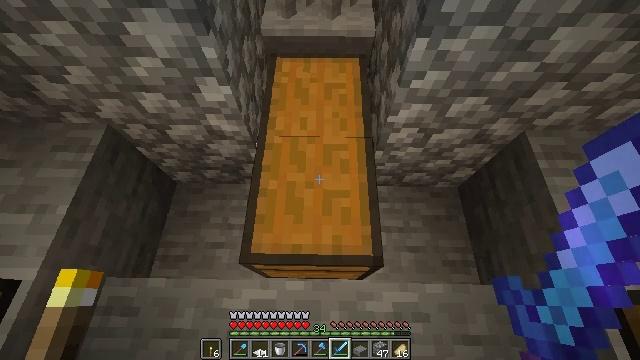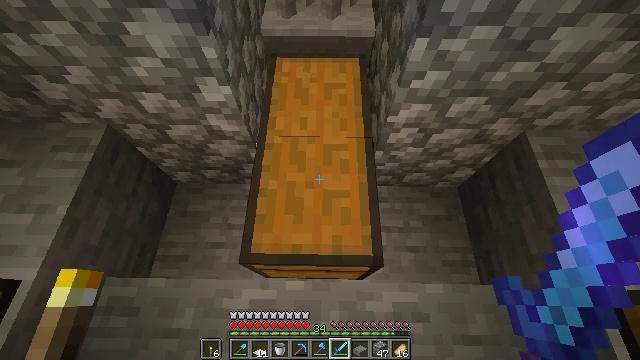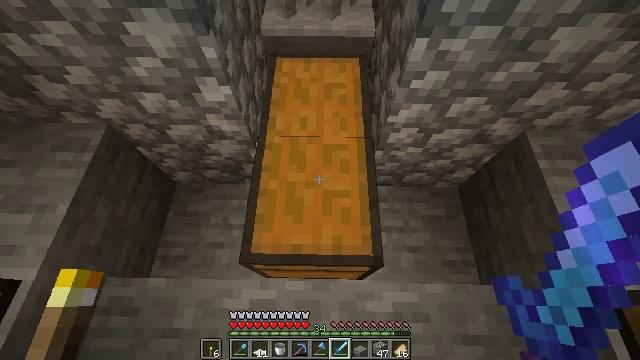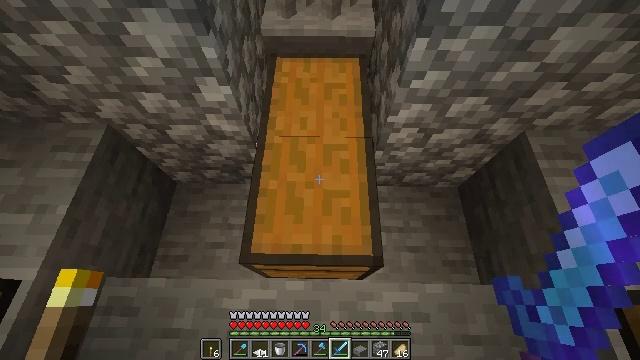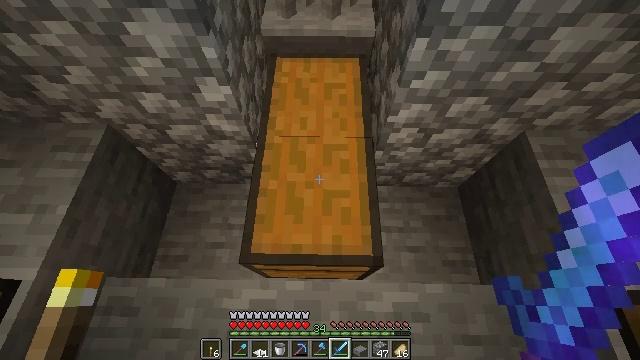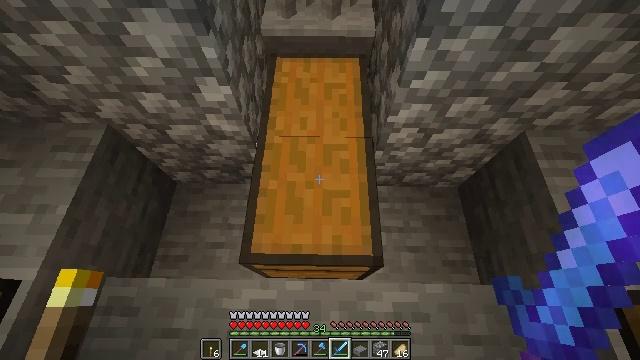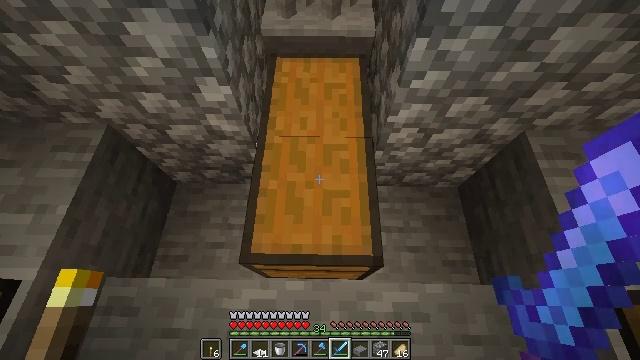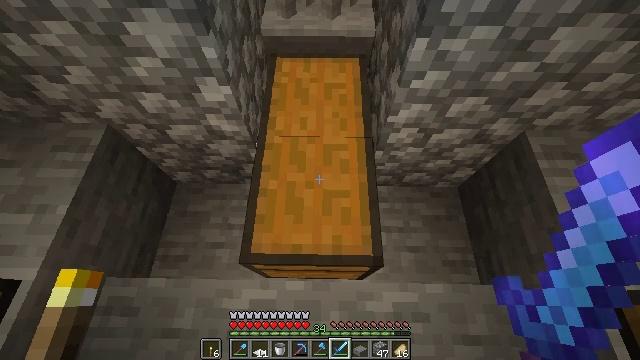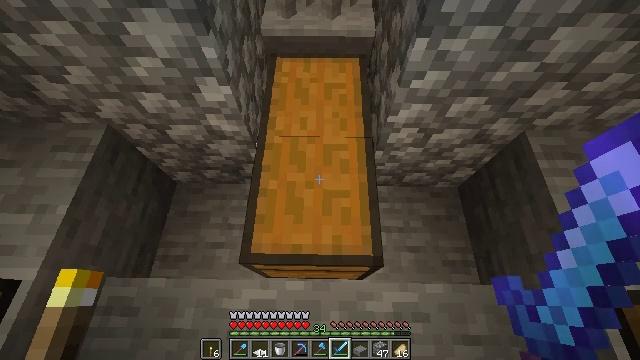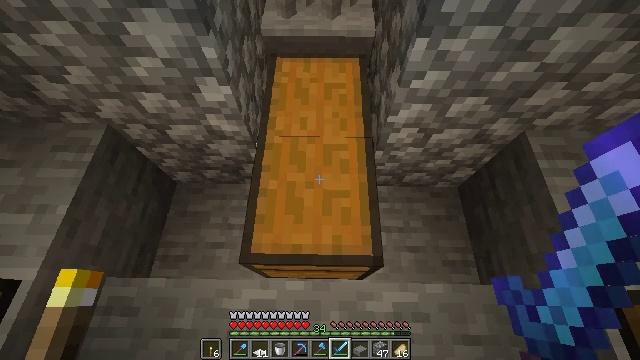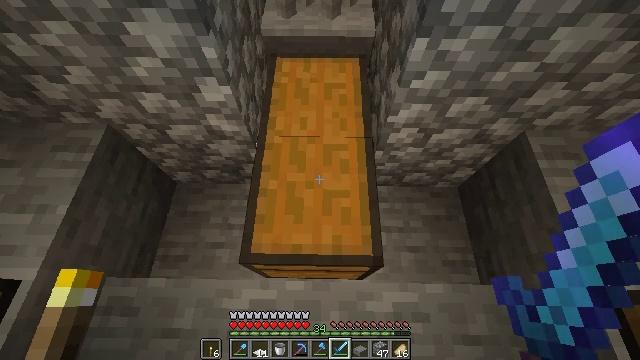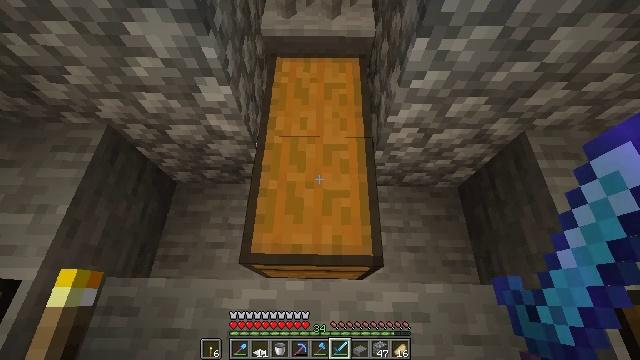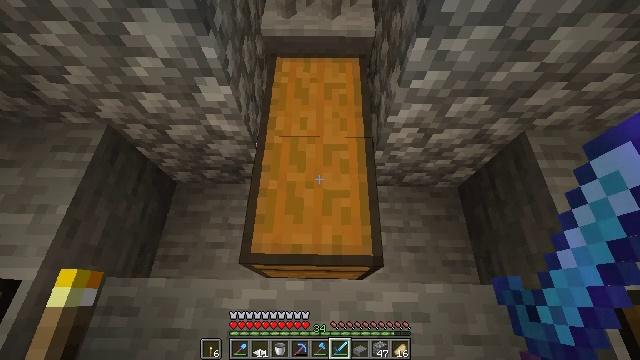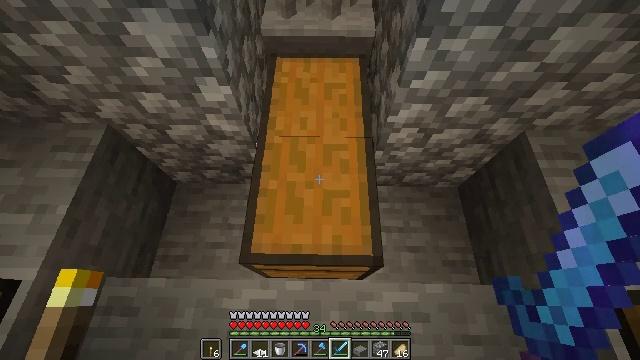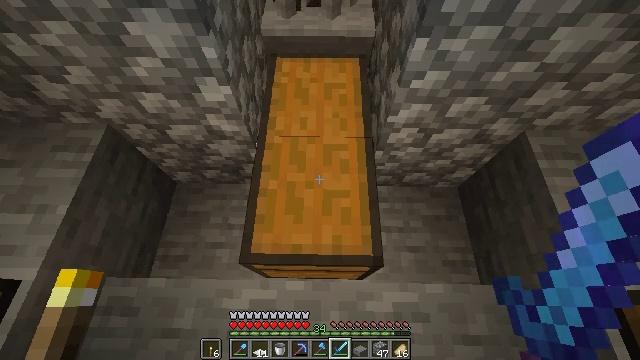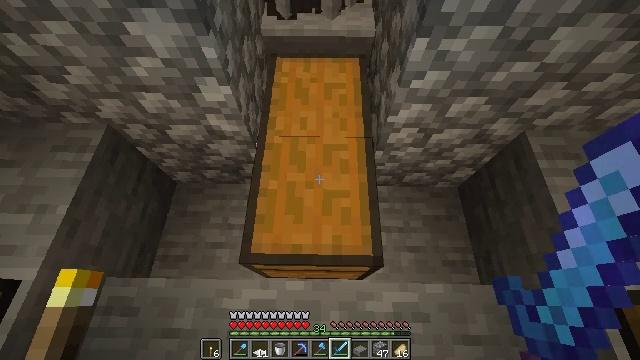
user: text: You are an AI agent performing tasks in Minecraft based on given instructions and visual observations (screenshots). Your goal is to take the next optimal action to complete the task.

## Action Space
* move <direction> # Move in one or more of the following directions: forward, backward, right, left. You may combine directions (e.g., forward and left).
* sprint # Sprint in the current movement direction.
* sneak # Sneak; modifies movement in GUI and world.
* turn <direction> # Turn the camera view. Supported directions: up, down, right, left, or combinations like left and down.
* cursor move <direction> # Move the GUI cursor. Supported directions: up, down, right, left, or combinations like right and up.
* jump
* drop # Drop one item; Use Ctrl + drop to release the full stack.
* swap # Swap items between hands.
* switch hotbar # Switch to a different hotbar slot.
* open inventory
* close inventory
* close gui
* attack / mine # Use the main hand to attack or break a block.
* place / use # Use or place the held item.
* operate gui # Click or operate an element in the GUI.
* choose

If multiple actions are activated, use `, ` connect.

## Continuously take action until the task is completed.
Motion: motion action
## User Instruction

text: Remove a diamond sword from the inventory.
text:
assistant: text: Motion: no_op
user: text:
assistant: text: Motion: no_op
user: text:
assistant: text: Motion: no_op
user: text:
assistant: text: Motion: no_op
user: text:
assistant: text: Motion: no_op
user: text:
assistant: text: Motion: no_op
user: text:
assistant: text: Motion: no_op
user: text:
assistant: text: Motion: no_op
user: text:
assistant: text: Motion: no_op
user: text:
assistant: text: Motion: no_op
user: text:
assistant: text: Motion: no_op
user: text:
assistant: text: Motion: no_op
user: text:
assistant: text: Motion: no_op
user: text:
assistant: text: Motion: no_op
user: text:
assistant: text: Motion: no_op
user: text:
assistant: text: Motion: no_op
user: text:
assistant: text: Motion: no_op
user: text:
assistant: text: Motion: no_op
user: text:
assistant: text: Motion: no_op
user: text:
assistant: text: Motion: no_op
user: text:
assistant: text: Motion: no_op
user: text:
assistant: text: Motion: no_op
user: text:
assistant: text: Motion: no_op
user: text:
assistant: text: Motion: no_op
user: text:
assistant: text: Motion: no_op
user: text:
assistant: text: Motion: no_op
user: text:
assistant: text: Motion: no_op
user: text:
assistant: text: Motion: no_op
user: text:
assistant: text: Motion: no_op
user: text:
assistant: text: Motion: no_op